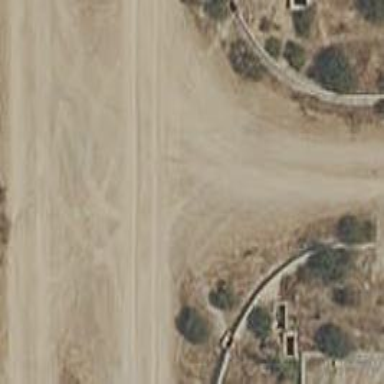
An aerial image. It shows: Road with "give way" sign.